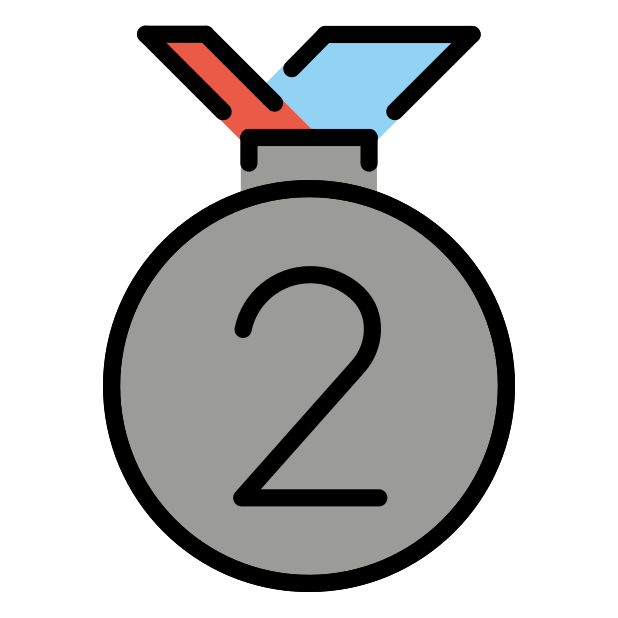
2nd place medal